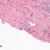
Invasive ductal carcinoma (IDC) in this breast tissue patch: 0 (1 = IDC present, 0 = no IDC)